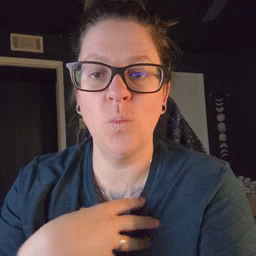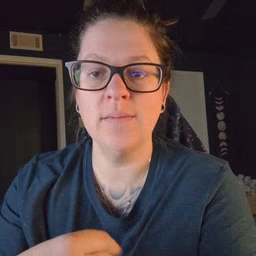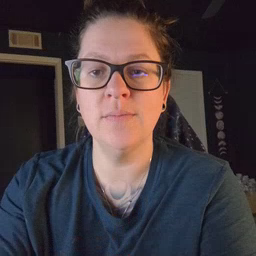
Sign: white